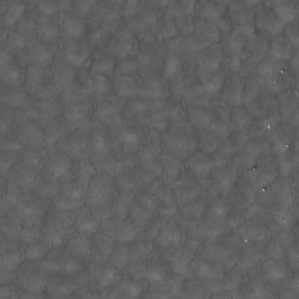
Label: non_frost